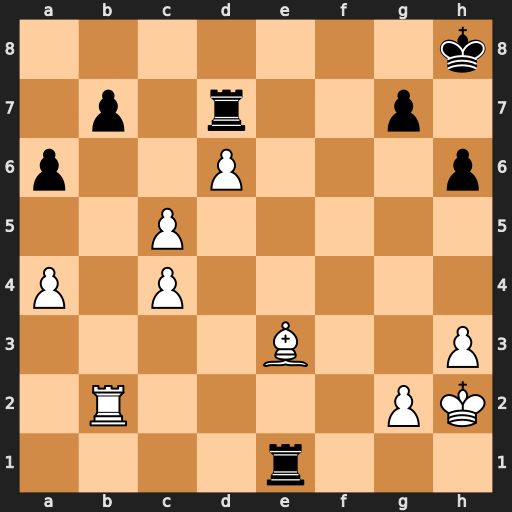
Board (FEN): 7k/1p1r2p1/p2P3p/2P5/P1P5/4B2P/1R4PK/4r3
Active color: w
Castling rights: -
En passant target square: -
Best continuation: Rxb7 Rxb7 c6